Interaction volume radius: 5 \u00c5
Interaction volume height: 15 \u00c5
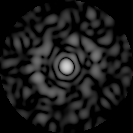
Disorder parameter: 0.8504